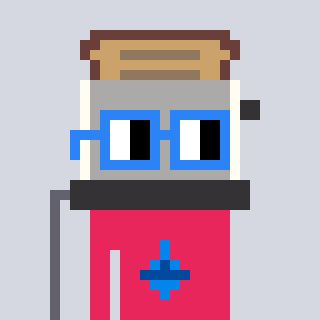
a pixel art character with square blue glasses, a toaster-shaped head and a redpinkish-colored body on a cool background